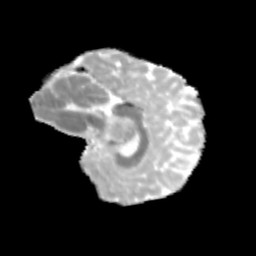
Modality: MD
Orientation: sagittal
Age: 12
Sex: male
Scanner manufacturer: siemens
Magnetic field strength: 3 T
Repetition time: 3.8 s
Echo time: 0.07 s